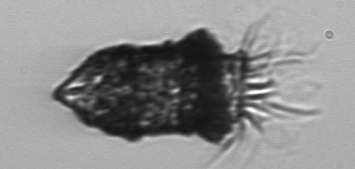
Label: Tintinnopsis